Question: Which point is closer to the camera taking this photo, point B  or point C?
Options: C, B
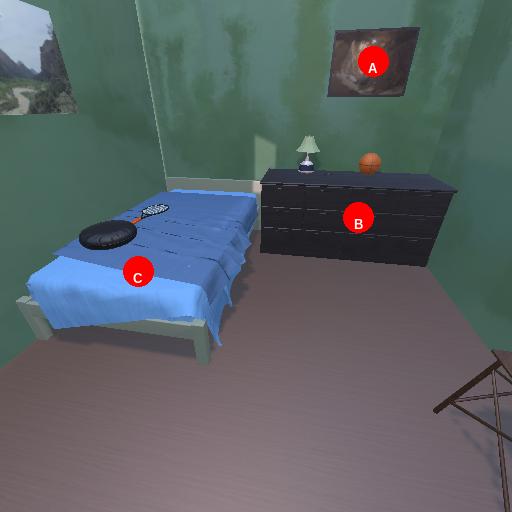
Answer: C